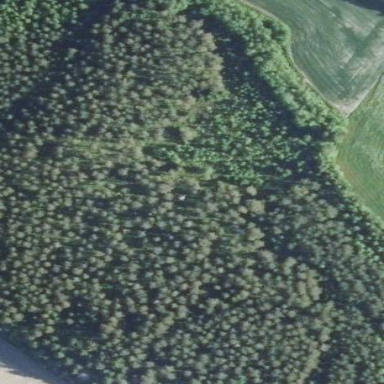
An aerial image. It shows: Forest area predominantly covered with needle-leaved trees.